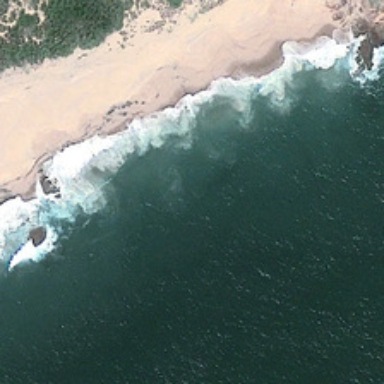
A yellow beach is between an ocean with white waves and green trees .